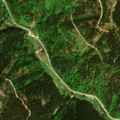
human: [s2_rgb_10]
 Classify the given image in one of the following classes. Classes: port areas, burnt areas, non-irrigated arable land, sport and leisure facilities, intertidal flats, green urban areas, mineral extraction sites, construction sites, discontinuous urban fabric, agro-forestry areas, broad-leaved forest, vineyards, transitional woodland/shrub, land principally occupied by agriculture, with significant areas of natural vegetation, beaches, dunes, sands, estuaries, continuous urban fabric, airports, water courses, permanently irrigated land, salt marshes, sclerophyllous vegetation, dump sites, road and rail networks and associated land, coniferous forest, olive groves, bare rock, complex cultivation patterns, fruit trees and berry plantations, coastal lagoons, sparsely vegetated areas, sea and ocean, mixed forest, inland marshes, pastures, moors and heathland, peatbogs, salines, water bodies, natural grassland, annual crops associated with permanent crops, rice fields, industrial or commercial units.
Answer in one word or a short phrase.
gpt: pastures, coniferous forest, mixed forest